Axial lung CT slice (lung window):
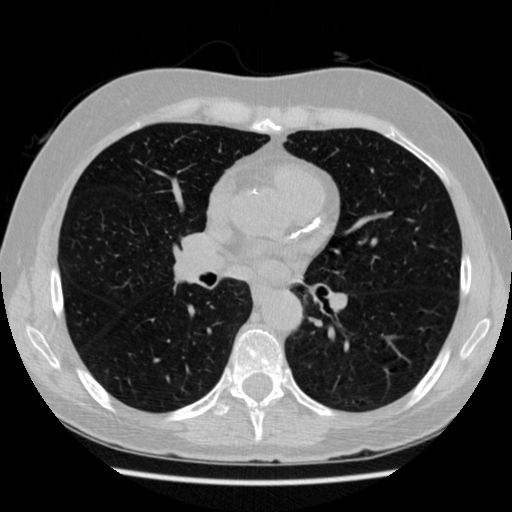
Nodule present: no